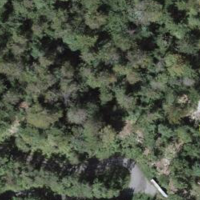
EUNIS habitat code: 41
Species observed at this site:
Cephalanthera longifolia